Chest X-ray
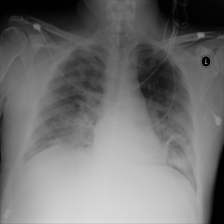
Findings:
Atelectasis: negative
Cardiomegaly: negative
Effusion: negative
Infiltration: negative
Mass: negative
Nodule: negative
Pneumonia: negative
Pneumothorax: negative
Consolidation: positive
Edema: negative
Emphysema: negative
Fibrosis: negative
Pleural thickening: negative
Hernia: negative